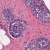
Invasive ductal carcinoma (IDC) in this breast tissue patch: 0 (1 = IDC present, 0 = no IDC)